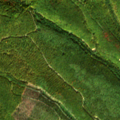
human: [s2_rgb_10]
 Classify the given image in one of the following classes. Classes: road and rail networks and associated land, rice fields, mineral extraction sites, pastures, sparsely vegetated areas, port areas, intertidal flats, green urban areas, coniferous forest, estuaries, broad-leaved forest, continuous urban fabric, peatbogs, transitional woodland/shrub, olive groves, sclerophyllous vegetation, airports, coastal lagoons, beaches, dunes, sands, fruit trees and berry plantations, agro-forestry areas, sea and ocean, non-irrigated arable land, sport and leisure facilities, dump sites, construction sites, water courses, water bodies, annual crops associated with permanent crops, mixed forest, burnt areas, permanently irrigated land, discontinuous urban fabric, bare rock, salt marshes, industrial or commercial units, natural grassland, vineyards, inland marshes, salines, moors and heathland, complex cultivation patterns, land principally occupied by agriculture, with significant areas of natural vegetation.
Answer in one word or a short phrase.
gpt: broad-leaved forest